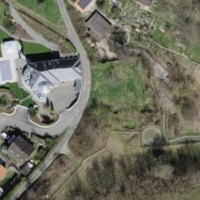
EUNIS habitat code: 52
Species observed at this site:
Dianthus armeria